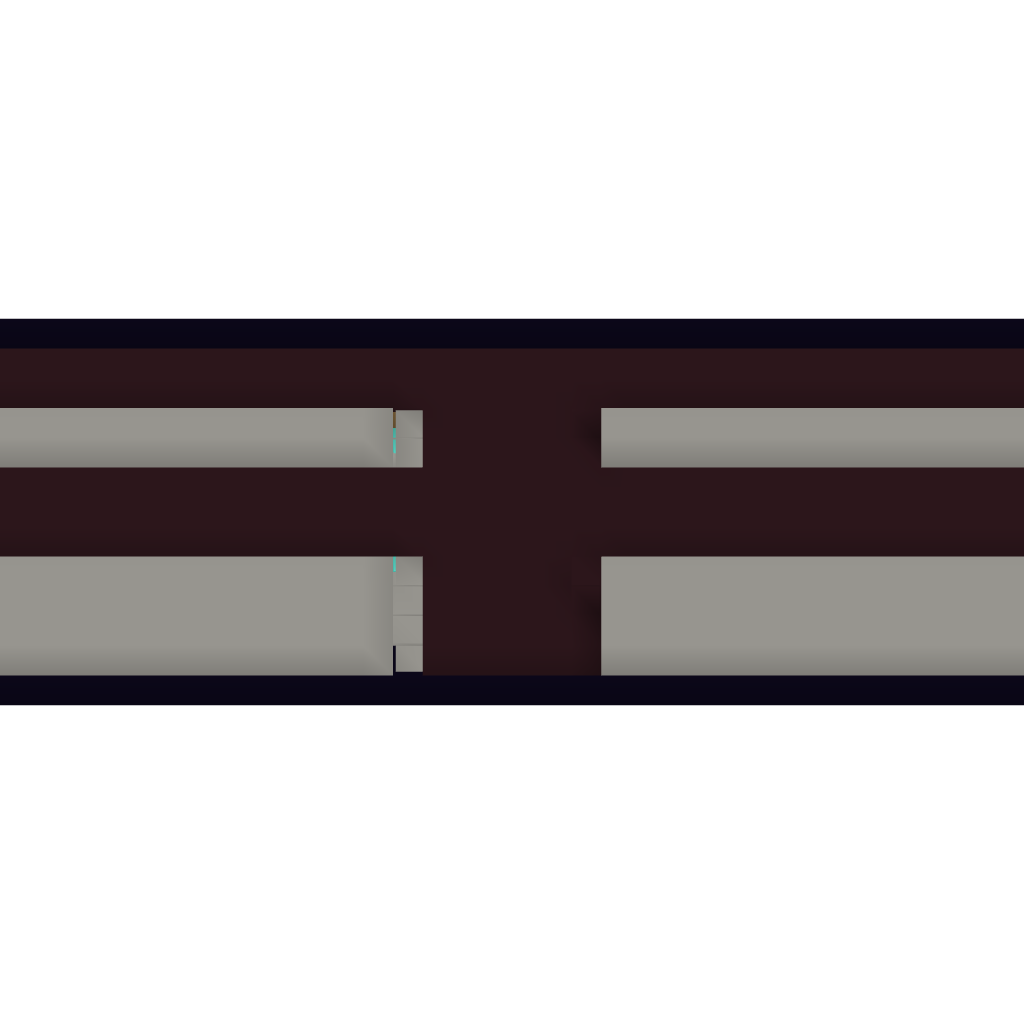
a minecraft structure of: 2 Story stackable mansion